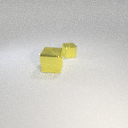
large yellow metal cube to the left of small yellow metal cube